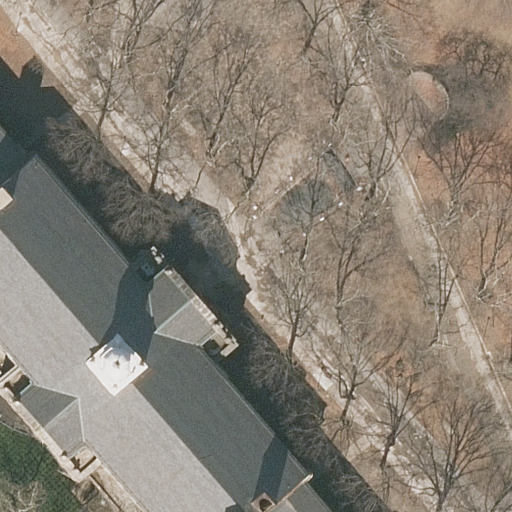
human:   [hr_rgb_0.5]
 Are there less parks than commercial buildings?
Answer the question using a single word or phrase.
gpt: no

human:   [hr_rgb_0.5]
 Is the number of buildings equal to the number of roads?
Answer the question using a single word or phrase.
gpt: no

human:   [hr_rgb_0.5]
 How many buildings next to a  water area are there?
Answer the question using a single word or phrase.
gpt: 0

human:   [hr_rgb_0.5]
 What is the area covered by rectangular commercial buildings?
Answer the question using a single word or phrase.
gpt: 0m2

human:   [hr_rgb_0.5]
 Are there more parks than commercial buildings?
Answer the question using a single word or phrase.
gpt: yes

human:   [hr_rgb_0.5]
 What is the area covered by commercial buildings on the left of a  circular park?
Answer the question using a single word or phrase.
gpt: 0m2

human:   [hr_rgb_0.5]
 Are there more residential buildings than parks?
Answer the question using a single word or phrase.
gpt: no

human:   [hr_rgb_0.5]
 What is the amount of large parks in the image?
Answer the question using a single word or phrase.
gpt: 1

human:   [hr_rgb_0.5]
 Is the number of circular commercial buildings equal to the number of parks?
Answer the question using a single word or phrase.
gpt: no

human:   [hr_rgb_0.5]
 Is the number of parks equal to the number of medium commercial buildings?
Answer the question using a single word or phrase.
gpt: no

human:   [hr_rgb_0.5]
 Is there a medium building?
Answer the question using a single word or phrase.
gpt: no

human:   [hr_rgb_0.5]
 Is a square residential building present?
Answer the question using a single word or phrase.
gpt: no

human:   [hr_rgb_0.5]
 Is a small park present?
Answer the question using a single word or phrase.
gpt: no

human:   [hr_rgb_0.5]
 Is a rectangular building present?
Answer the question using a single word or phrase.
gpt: no

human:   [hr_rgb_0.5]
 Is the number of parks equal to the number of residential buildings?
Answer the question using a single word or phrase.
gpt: yes

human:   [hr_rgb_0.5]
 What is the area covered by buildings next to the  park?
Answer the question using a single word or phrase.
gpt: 1343m2

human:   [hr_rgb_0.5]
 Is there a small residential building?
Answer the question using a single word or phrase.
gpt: no

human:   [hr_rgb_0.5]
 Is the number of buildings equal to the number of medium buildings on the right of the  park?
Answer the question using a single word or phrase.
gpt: no

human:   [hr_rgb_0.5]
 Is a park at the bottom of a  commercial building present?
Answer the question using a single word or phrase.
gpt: no

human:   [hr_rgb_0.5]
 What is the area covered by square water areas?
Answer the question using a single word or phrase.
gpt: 0m2

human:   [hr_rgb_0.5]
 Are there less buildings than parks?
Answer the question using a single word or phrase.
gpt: no

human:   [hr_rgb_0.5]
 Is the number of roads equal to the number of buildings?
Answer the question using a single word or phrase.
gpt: no

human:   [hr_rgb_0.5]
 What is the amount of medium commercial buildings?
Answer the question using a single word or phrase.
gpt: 0

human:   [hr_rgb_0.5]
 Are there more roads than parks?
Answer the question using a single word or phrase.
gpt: yes

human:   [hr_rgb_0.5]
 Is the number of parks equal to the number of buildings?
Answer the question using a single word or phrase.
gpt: yes

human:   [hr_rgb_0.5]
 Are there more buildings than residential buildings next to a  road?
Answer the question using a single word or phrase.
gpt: no

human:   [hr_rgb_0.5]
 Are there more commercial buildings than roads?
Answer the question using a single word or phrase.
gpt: no

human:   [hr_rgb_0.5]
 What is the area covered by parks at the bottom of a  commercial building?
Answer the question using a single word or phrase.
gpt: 0m2

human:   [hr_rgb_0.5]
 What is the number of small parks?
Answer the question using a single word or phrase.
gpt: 0

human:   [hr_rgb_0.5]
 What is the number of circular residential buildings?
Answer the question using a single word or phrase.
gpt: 0

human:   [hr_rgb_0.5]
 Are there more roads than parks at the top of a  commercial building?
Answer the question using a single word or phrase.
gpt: yes

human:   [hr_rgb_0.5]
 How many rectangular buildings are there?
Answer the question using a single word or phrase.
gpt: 0

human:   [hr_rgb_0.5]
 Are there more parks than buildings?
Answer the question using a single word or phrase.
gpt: no

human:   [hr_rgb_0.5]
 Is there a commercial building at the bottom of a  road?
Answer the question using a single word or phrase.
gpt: no

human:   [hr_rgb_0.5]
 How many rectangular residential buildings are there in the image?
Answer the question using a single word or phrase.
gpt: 0

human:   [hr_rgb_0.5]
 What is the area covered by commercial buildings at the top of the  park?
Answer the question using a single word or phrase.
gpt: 0m2